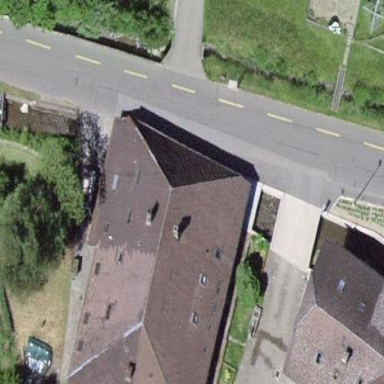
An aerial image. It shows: Residential building.